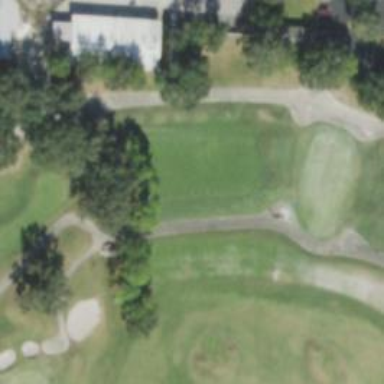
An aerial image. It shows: Path for golf carts.